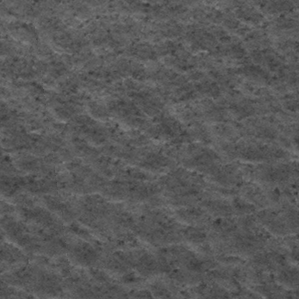
Label: frost